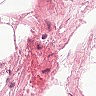
Metastatic tissue present: no